Field crop: tomato
Growth stage: 1
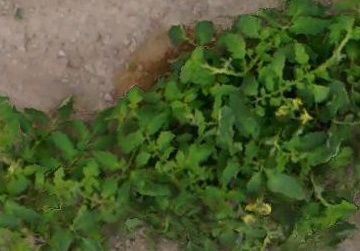
Species: tomato